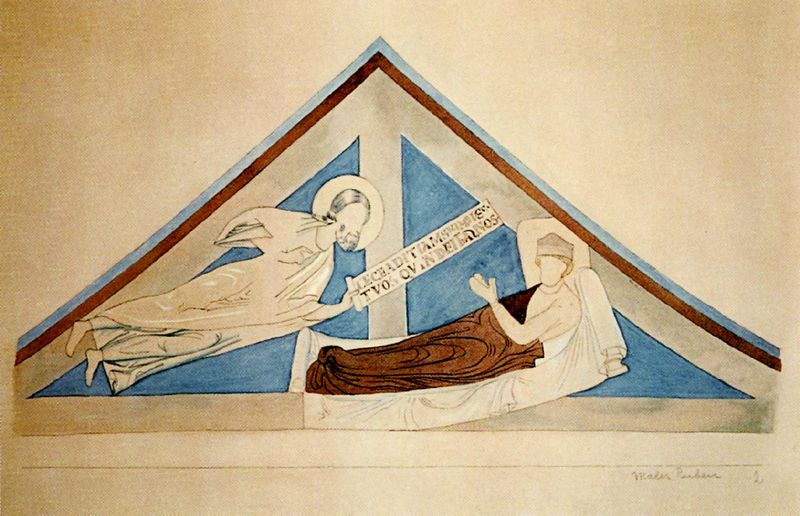
Titel: Der Romanische Kapitelsaal der Abtei Brauweiler
Standort: Brauweiler (EU - D - NRW)
Schlagwörter: blau, mann, dreieck, braun, skizze, zeichnung, dach, rot, bart, spitze, hände, decke, krone, engel, farbig, schrift, liegen, studie, giebel, könig, bett, bettdecke, liegend, krank, religion, schweben, text, herrscher, entwurf, kopie, liege, heiligenschein, christus, jesus, kranker, erscheinung, heiliger, heilige, fresko, ikone, gesichtslos, sterbender, geist, botschaft, tympanon, vorzeichnung, latein, spruchband, schriftband, sterbebett, keine augen, ohne gesicht, ohne augen